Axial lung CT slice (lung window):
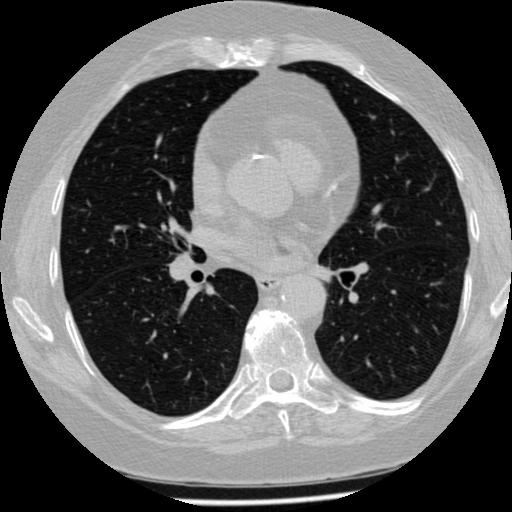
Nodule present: no